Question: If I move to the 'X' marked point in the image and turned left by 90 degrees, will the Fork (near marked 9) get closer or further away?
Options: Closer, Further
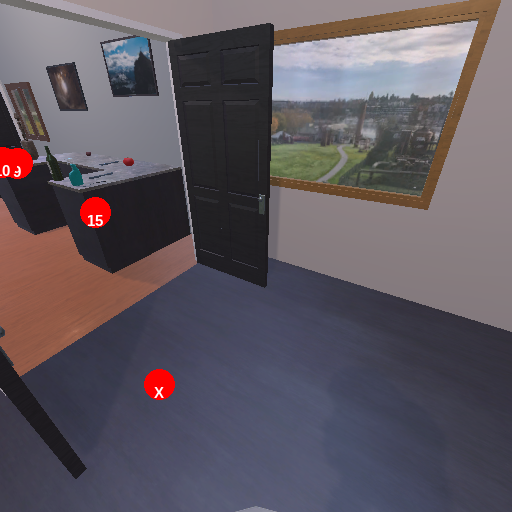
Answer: Closer